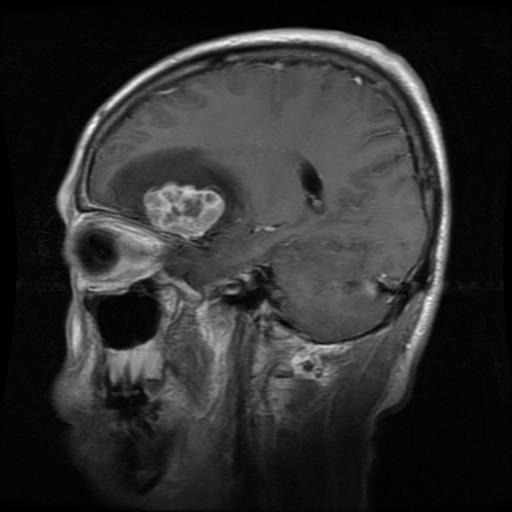
Label: meningioma